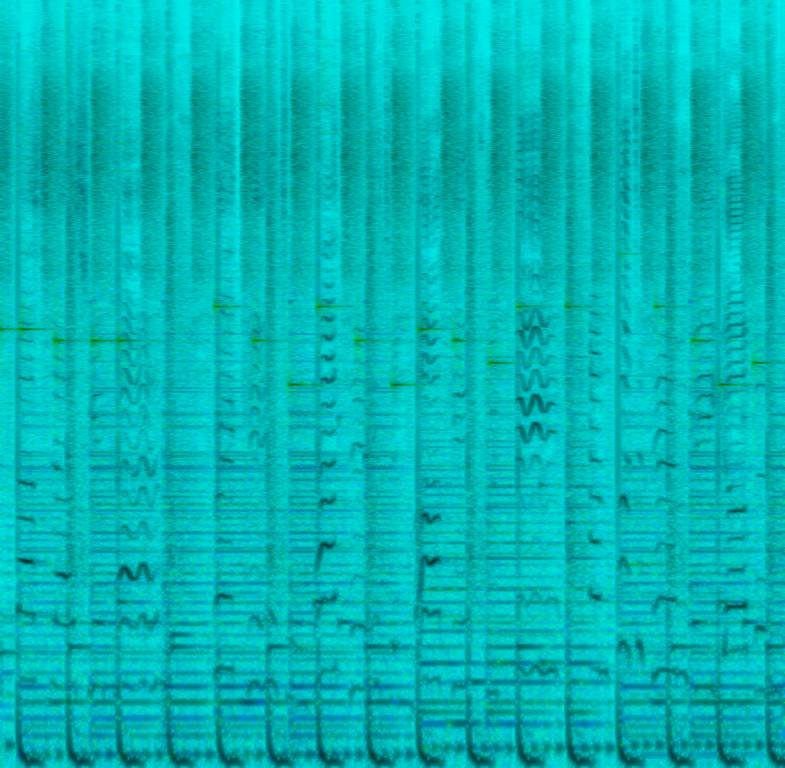
A digital drum is playing a techno groove with a kick on every beat. A synth bass is playing a simple line along to a piano playing major chords. Panned to the sides of the speakers you can hear a xylophone like sound playing the melody along in a higher key and a marimba adding notes. A digital brass sound is adding hits to the melody. A female voice is singing in a higher key. This song may be playing in a kids tv-show.